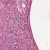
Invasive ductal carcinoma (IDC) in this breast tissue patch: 1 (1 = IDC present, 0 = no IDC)